Question: I have been looking at how to do this "inverse triangular" background using css. I am referring to the white diagonal parts on the bottom, on top of the background (fixed) image.
The most I've gotten is to shapes, which aren't apparently a good solution having in mind that it is for a design. I don't care if when the window is narrower there is just one diagonal, as long as there is no horizontal scroll. But shapes and its absolute width mess that up.
I apologize if this is a silly/common/often asked thing. I haven't been able to find it, most probably due to lack of technical term. Thank you very much :)
EDIT: The page keeps scrolling down! There is content below the diagonals/triangles. The triangles are not the bottom of the page.

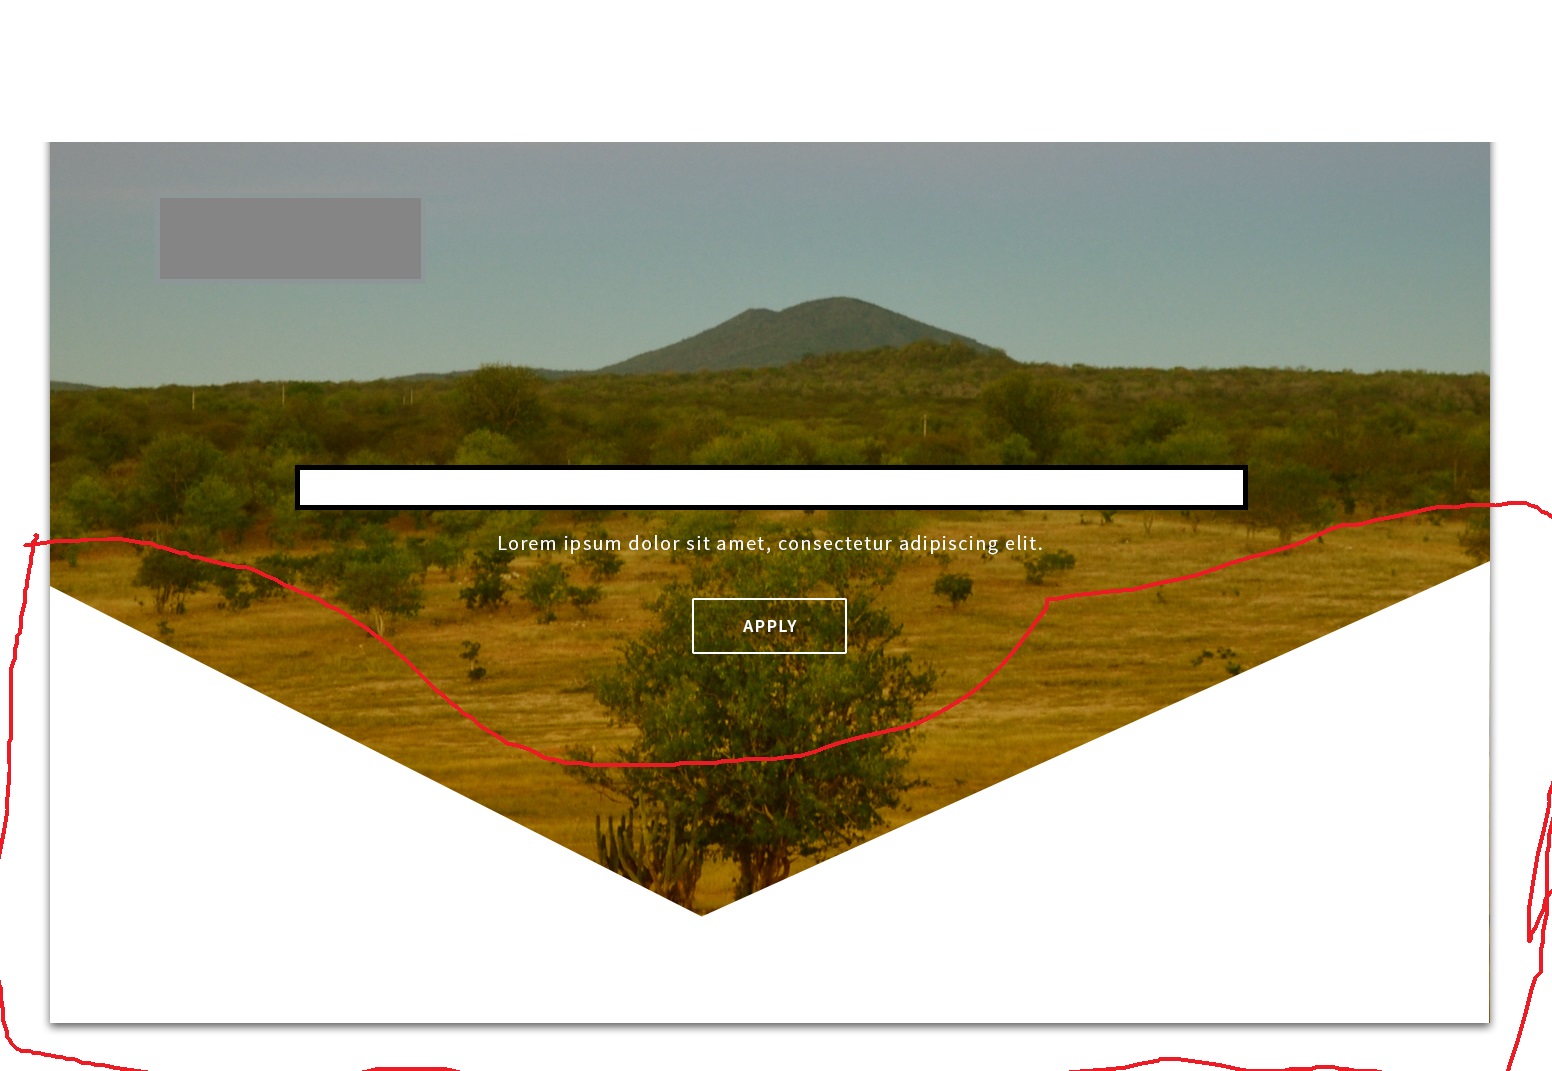
Answer: Here's the fiddle with something similar and responsive: <URL>
HTML:
'''
<body>
<div id="triangle-holder">
<div id="triangle-1"></div>
<div id="triangle-2"></div>
</div>
</body>
'''
CSS:
'''
body {
background-image: url('http://miriadna.com/desctopwalls/images/max/Ideal-landscape.jpg');
margin: 0;
padding: 0;
}
#triangle-1 {
width: 0;
height: 0;
border-bottom: 30vw solid red;
border-right: 100vw solid transparent;
float: left;
}
#triangle-2 {
width: 0;
height: 0;
border-bottom: 30vw solid red;
border-left: 100vw solid transparent;
}
#triangle-holder {
position: absolute;
bottom: 0;
}
'''
Read about the technique here: <URL>
Hope it works!